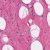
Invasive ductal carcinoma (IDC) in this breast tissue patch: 0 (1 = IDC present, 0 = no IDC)